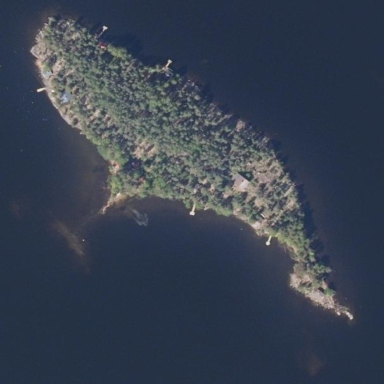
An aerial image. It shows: Islet.